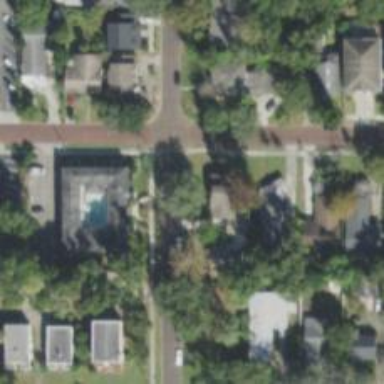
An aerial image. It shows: Residential road with sidewalk on the left.